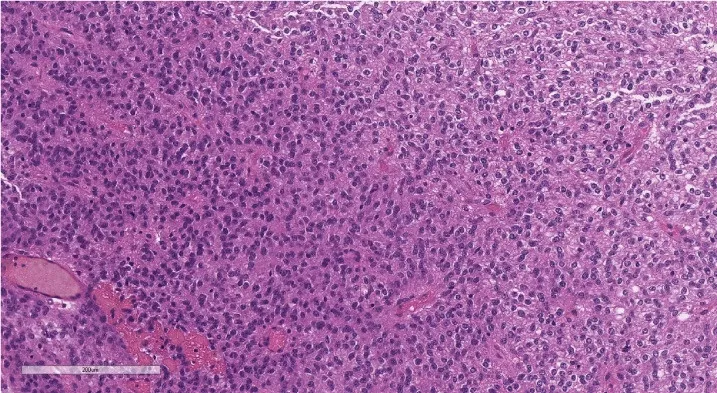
Perivascular pseudorosettes (typical of ependymoma). Hematoxylin and eosin staining, magnification x160.
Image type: pathology (h&e)